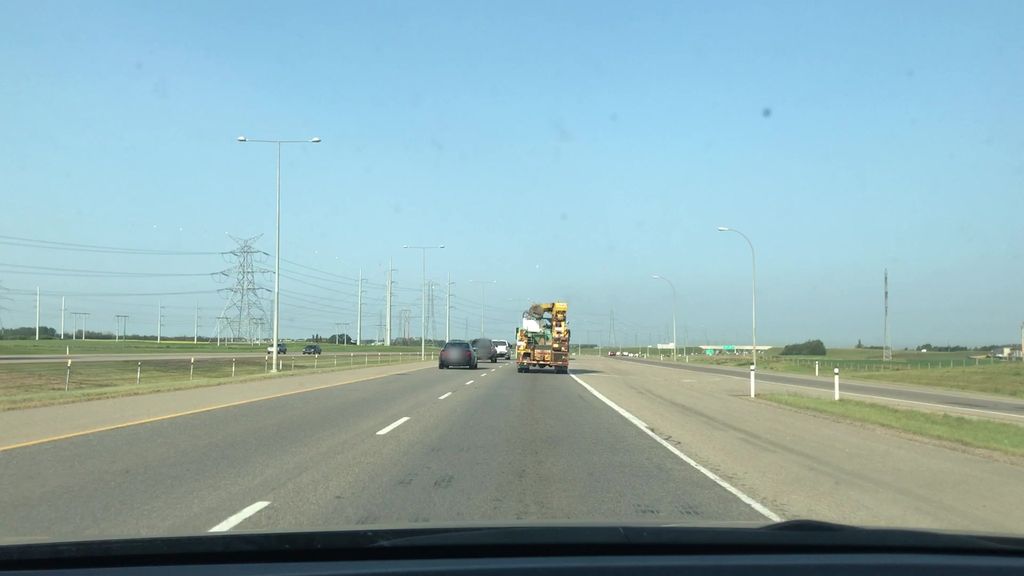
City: edmonton